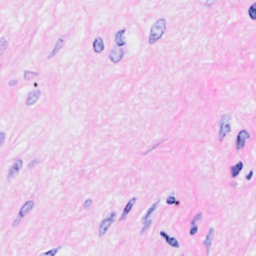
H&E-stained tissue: Breast